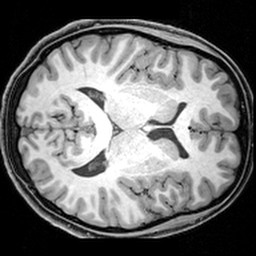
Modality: T1w
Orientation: axial
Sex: female
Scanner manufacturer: siemens
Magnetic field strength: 3 T
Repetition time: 1.9 s
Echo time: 0.00397 s